Question: I am very new to HTML and jQuery (and also AJAX).
I used this code to post 1 object, but I want to post multiple objects (when I click button "submit"(id=analsis) it takes xyz object id's content and posts it to '127.0.0.1:5002').
'''
$(function() {
$('#analysis').bind('click', function() {
$.post('http://127.0.0.1:5002/', {
contract: $('textarea[name="text"]').val()
}, function(data) {
var parsed = JSON.parse(data)
$("#xyz").text(parsed['abc']);
});
return false;
});
});
'''
My form looks like this and (also has 6 dropdowns):

So I want to post all of them to 'http://127.0.0.1:5002/'.
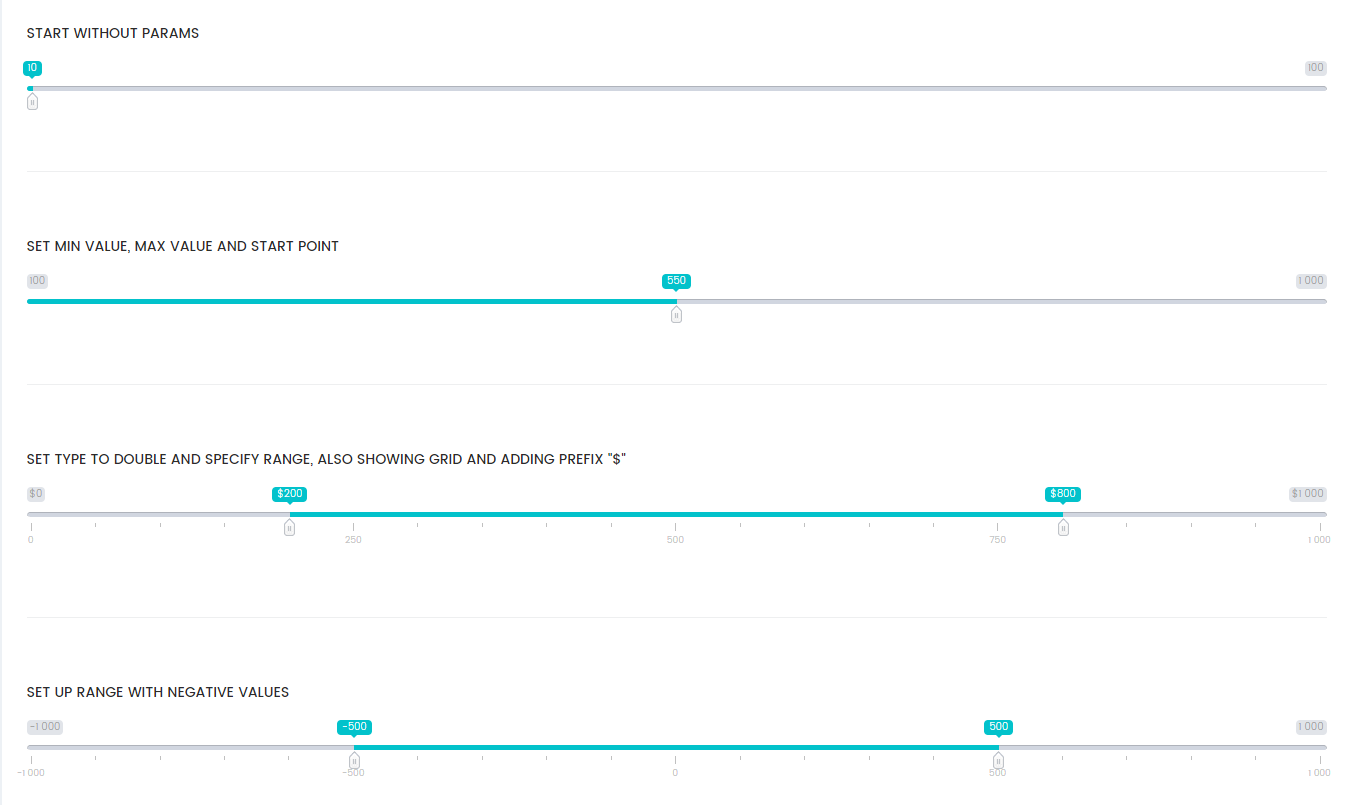
Answer: Actually your code doesn't quite do what you described: instead of posting xyz's value it looks up a textarea with name="text" and posts its value to the server. The server result is parsed as json and one of the result properties ("abc") is assigned to your "xyz" (form) element.
You could do the same thing for multiple values adding properties to the object in the second post parameter:
'''
$(function() {
$('#analysis').bind('click', function() {
$.post(
'http://127.0.0.1:5002/',
{
'contract': $('textarea[name="text"]').val(),
'slider1': $('#slider1').val(),
'slider2': $('#slider2').val(),
'slider3': $('#slider3').val(),
'slider4': $('#slider4').val(),
'dropdown1': $('#dropdown1').val(),
'dropdown2': $('#dropdown2').val(),
'dropdown3': $('#dropdown3').val(),
'dropdown4': $('#dropdown4').val(),
'dropdown5': $('#dropdown5').val(),
'dropdown6': $('#dropdown6').val(),
},
function(data) {
var parsed = JSON.parse(data);
$("#xyz").text(parsed['abc']);
});
return false;
});
});
'''